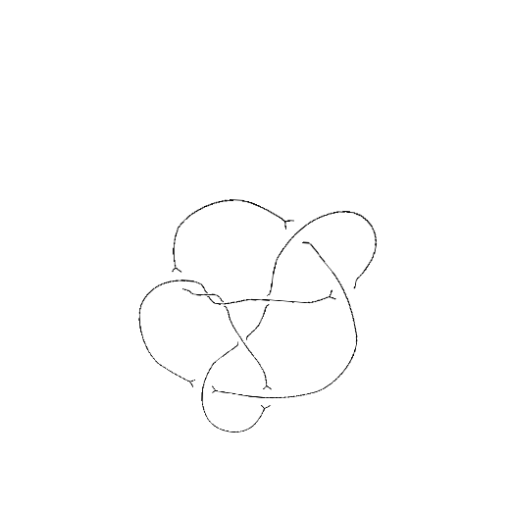
Crossing number: 9